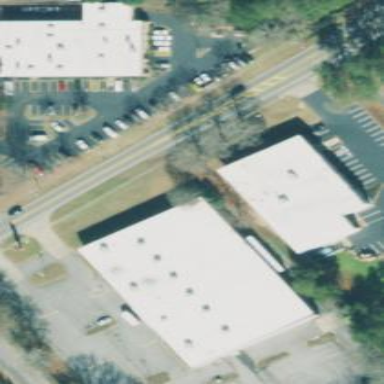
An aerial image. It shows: Retail building.